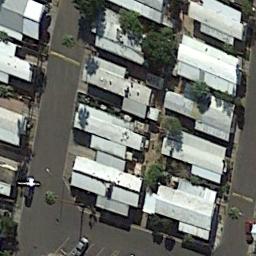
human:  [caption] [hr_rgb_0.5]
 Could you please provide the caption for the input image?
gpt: There are many buildings of different shapes and sizes in the mobile home parks .

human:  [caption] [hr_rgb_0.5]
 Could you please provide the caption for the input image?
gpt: The mobile home park is on the open place next to the road .

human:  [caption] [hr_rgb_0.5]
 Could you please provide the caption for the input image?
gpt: The roofs of mobile homes in this area are either black or white .

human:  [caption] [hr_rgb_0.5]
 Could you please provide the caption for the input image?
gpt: The mobile home park has some dense white mobile homes and a road goes through the mobile home park .

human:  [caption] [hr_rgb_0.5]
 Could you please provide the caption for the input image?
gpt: There are some white buildings in the mobile home park .